高一 · 立体几何学
如图所示, 已知正三棱柱 $A B C-A^{\prime} B^{\prime} C^{\prime}$ 中, $D$ 是 $A A^{\prime}$ 上的点, $E$ 是 $B^{\prime} C^{\prime}$ 的中点, 且 $A^{\prime} E / /$ 平面 $D B C^{\prime}$. 试判断 $D$ 点在 $A A^{\prime}$ 上的位置, 并给出证明.

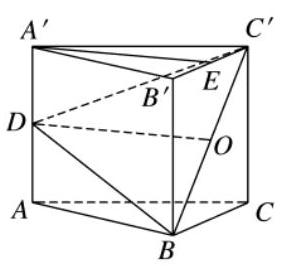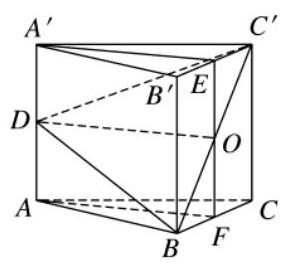
答案: $D$ 为 $A A^{\prime}$ 的中点. 证明如下:

取 $B C$ 的中点 $F$, 连接 $A F, E F$, 如图.

设 $E F$ 与 $B C^{\prime}$ 交于点 $O$, 易证 $A^{\prime} E / / A F, A^{\prime} E=A F$, 易知 $A^{\prime}, E, F, A$ 共面于平面 $A^{\prime} E F A$.

因为 $A^{\prime} E / /$ 平面 $D B C^{\prime}, A^{\prime} E \subset$ 平面 $A^{\prime} E F A$, 且平面 $D B C^{\prime} \cap$ 平面 $A^{\prime} E F A=D O$, 所以 $A^{\prime} E / / D O$.在平行四边形 $A^{\prime} E F A$ 中,

因为 $O$ 是 $E F$ 的中点 (因为 $E C^{\prime} / / B F$, 且 $E C^{\prime}=B F$ ),

所以点 $D$ 为 $A A^{\prime}$ 的中点.